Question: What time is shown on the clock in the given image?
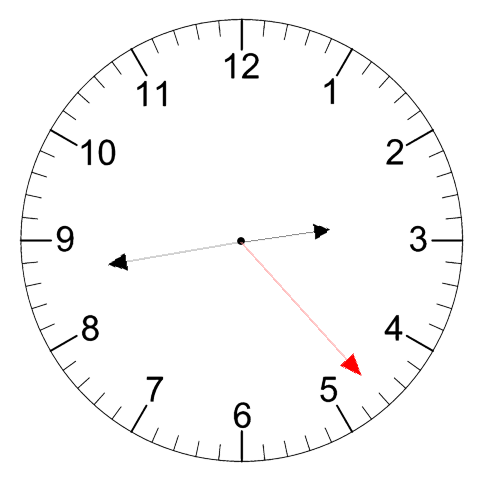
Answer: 02:43:23